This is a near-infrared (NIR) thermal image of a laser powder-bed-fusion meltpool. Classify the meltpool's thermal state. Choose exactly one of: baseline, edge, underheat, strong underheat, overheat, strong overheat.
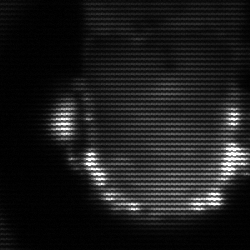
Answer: baseline